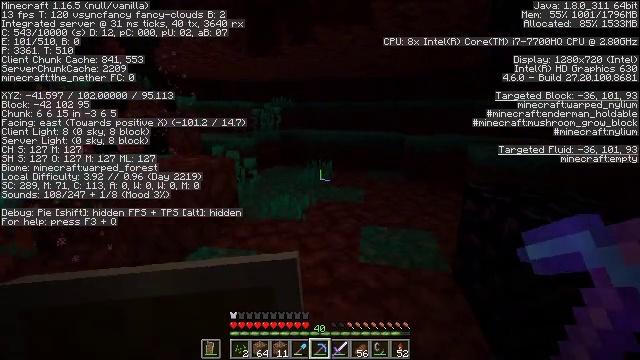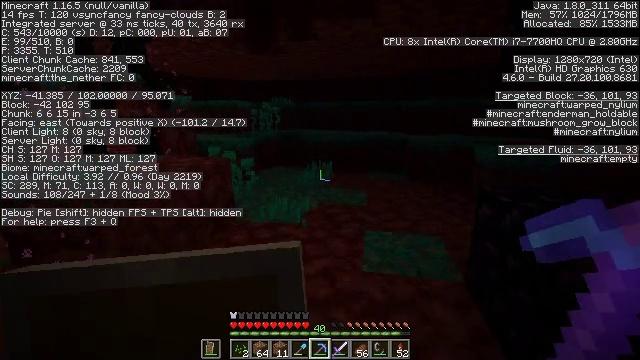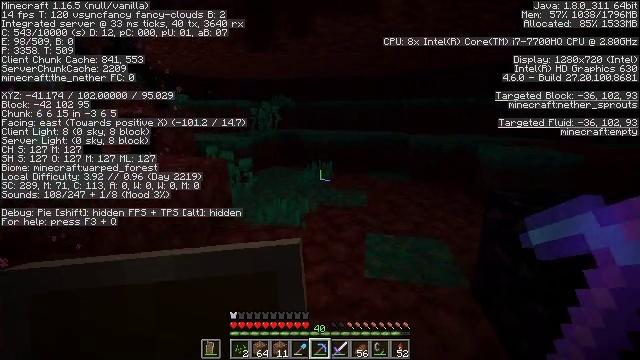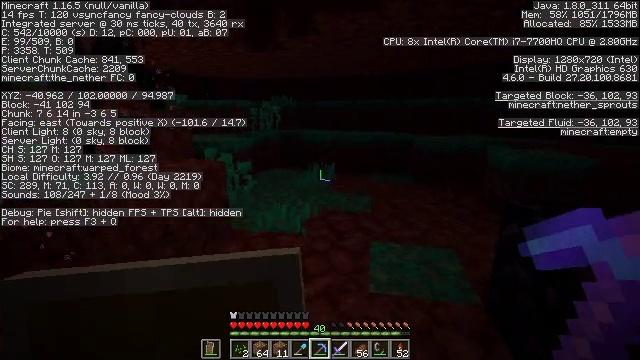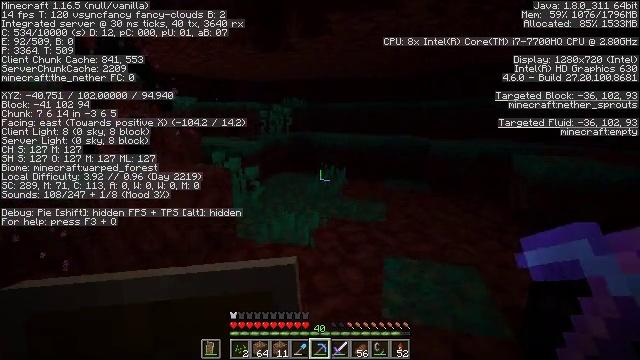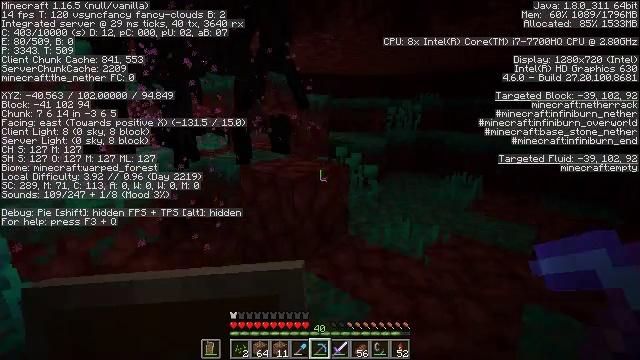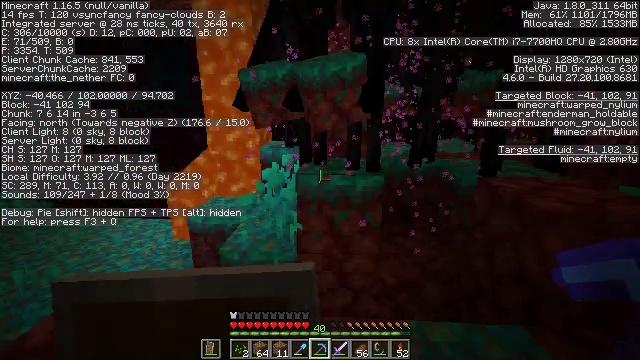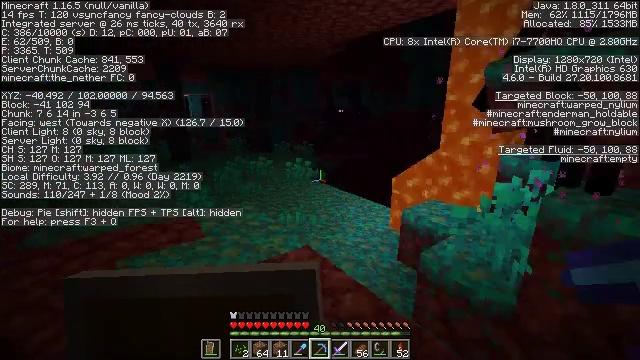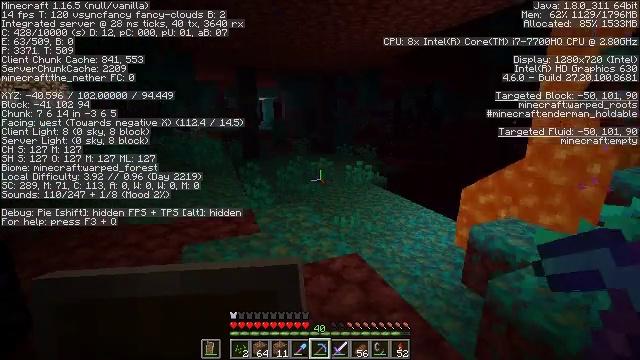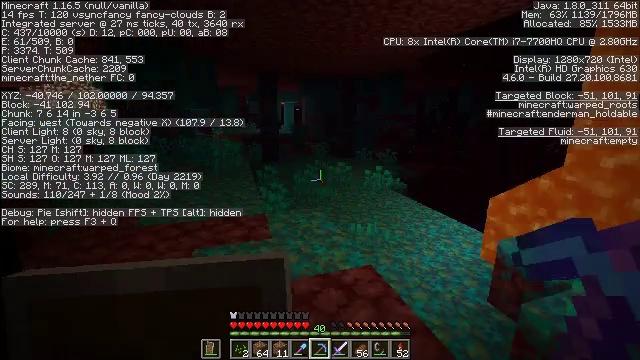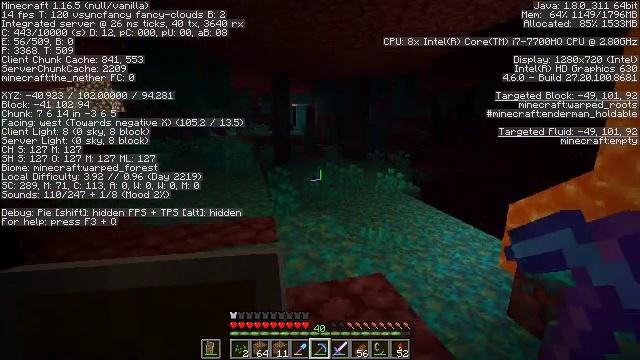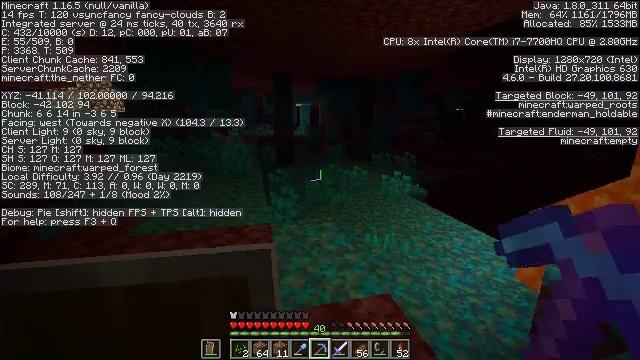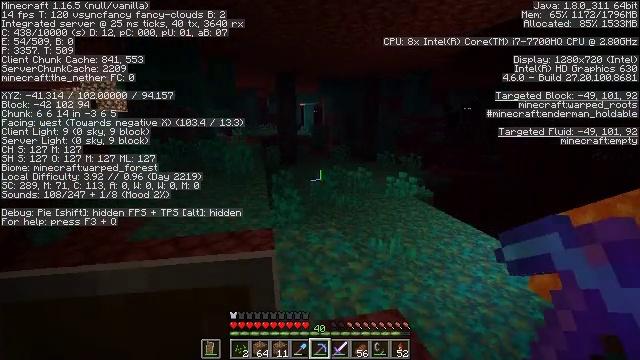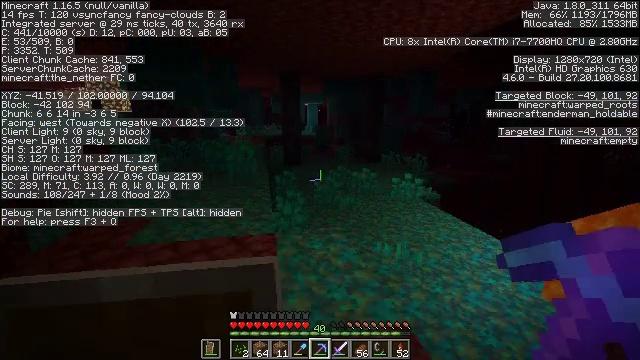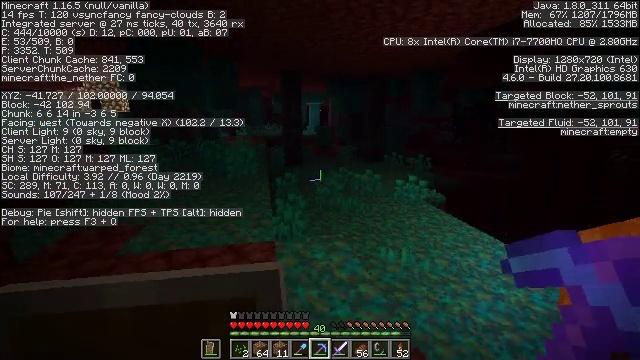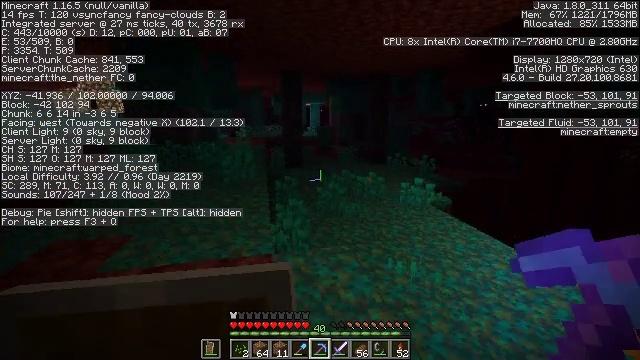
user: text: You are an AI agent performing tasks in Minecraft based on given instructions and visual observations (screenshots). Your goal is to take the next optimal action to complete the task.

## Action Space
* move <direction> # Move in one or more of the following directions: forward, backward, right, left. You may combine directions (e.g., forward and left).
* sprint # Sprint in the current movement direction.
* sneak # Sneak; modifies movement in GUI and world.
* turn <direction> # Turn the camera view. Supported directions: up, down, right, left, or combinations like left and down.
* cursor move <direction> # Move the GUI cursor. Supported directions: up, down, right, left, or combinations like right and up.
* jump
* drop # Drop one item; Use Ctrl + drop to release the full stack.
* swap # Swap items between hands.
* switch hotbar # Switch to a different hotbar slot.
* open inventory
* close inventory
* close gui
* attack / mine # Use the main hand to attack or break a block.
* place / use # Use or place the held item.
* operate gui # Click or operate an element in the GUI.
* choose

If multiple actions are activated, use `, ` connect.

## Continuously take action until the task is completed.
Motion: motion action
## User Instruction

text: Get warped nylium by digging.
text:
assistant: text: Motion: move forward
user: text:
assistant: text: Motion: move forward
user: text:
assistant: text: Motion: move forward
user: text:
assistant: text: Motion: move forward, turn left
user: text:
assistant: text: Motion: move forward, turn left
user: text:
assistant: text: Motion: move forward, turn left
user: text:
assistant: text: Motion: move forward, turn left
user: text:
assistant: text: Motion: move forward, turn left
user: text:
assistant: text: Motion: move forward, turn left
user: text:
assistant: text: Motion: move forward, turn left
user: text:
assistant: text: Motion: move forward
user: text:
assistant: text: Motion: move forward
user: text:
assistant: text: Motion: move forward
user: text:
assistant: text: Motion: move forward
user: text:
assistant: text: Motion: move forward
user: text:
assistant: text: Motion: move forward
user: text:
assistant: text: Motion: move forward
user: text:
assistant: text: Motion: move forward
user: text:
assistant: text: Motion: move forward
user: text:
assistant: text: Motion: move forward, turn right
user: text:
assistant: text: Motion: move forward
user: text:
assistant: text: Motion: move forward, turn right
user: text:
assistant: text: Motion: move forward, turn right
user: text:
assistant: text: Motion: move forward, turn right
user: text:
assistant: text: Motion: move forward, turn right and down
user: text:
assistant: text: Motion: move forward, turn right
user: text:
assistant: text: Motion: move forward and move left
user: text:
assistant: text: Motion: move forward and move left
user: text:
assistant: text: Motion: move forward and move left
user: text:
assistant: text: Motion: move forward and move left